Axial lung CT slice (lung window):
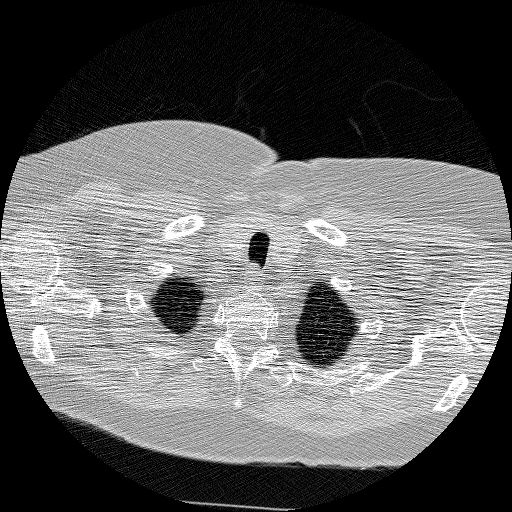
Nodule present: no